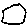
Label: circle